Question: I want to know how can I make this effect:
.
That white shadow on right.
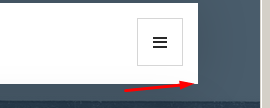
Answer: Use 'box-shadow' (<URL>
Here's an example for the desired effect:
'''
div {
width: 300px;
height: 100px;
background-color: lightgray;
box-shadow: 10px 10px 5px #888888;
}
'''
'''
<div></div>
'''